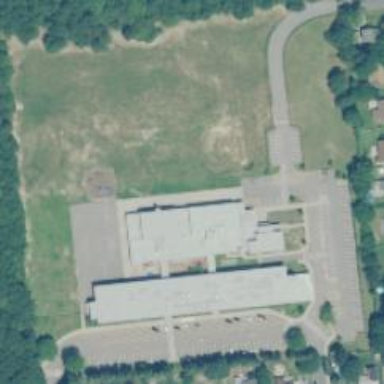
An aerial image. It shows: School.